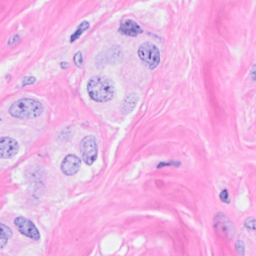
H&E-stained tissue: Breast